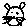
Label: cat